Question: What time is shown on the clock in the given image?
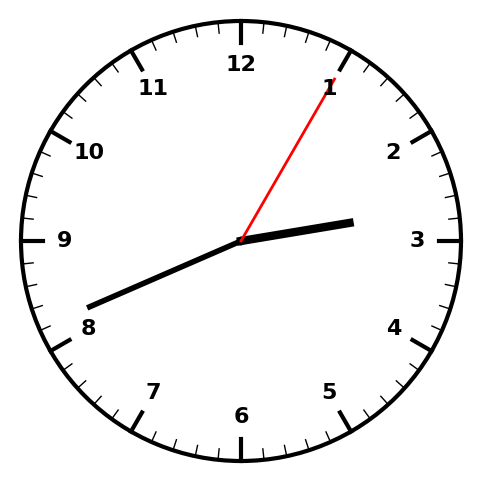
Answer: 02:41:05